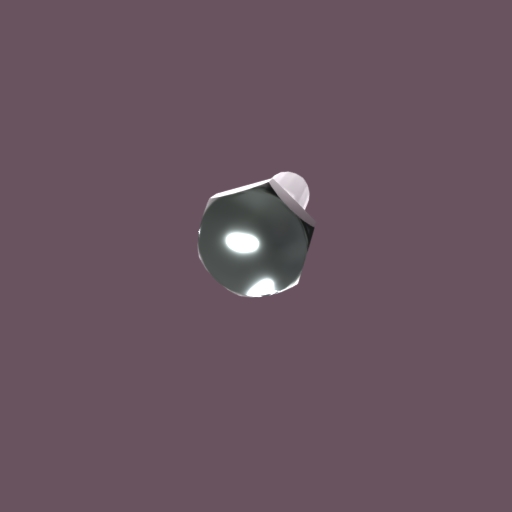
Label: bolt